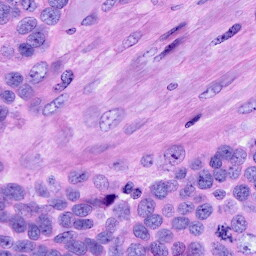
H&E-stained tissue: Ovarian